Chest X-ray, AP view. Patient: 59 years old, sex F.
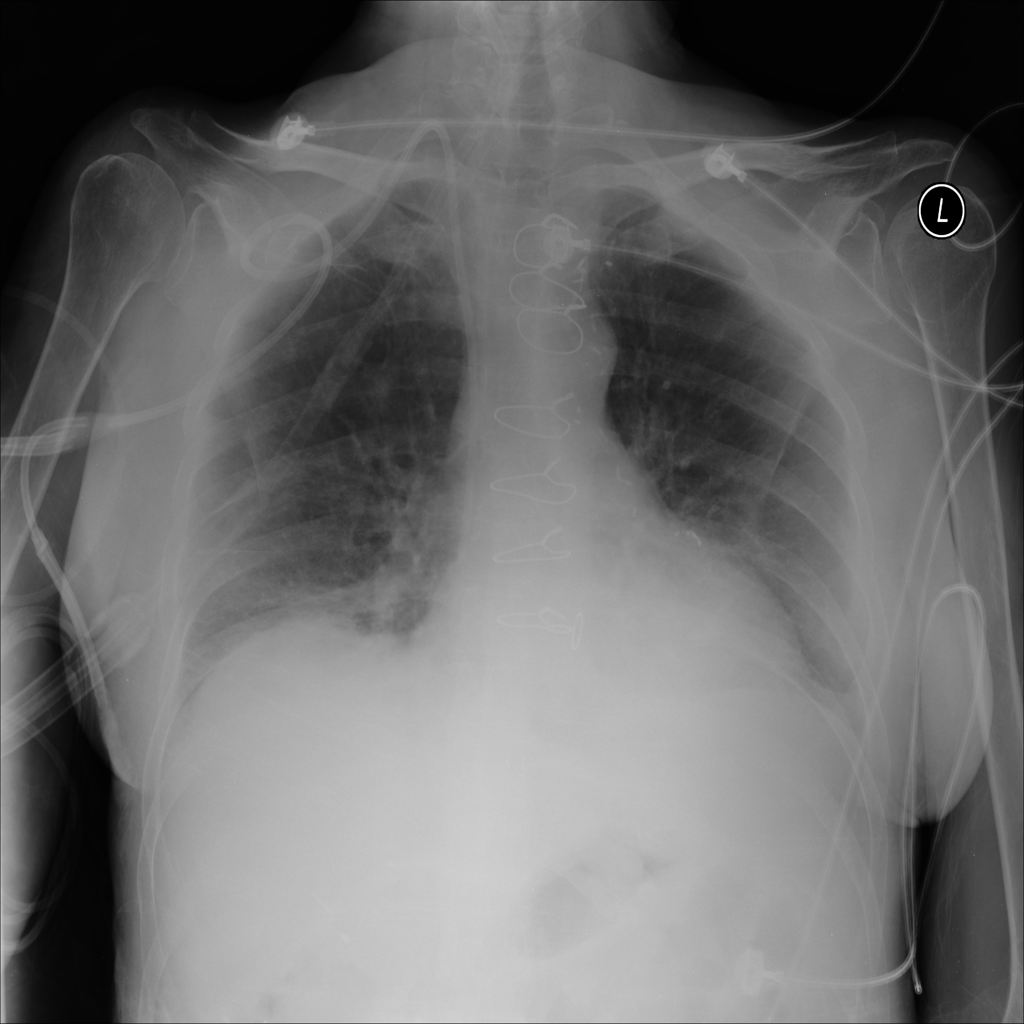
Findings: Infiltration